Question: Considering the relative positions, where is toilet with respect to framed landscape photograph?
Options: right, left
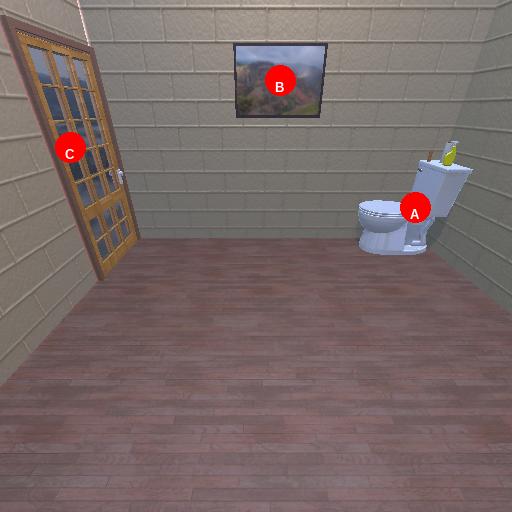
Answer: right